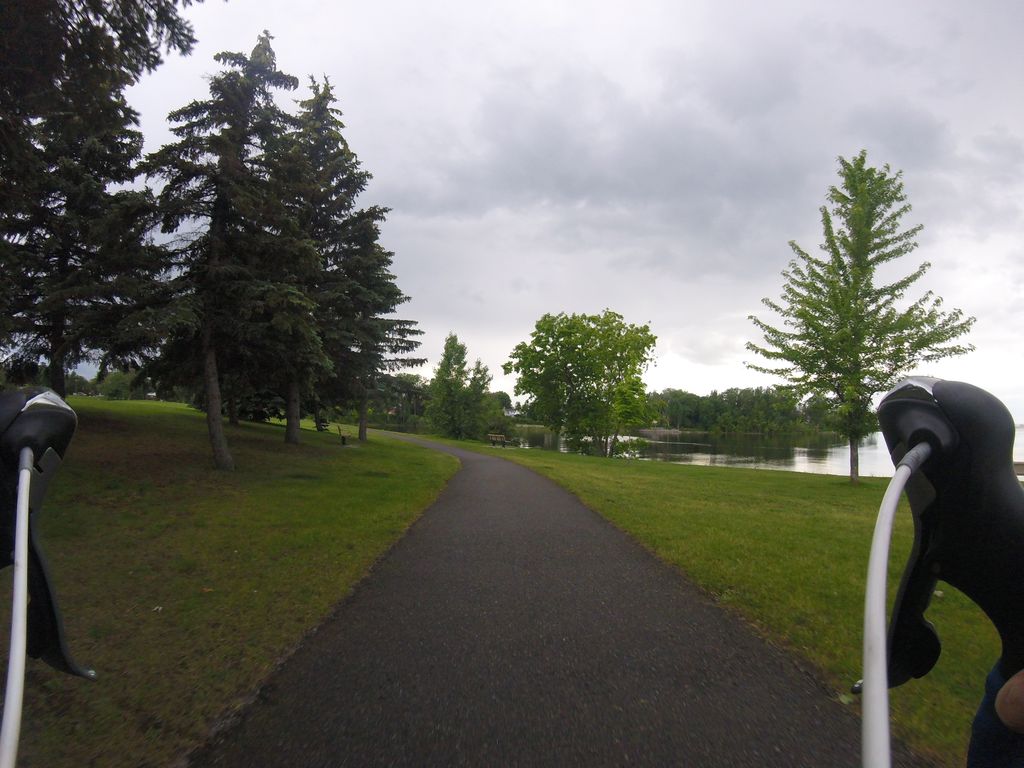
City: ottawa-gatineau